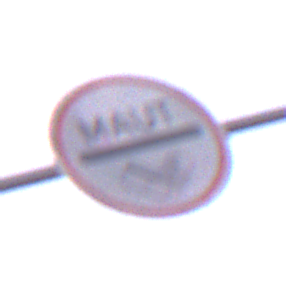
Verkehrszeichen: MautflichtigeStrecke
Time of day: SunriseSunset
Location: Outdoor (Nature)
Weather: PartlyCloudy
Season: NotSpecified
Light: Natural